Brain MRI, t2w sequence, axial 2D slice.
Patient: age 21, sex F, weight 78 kg, height 1.78 m
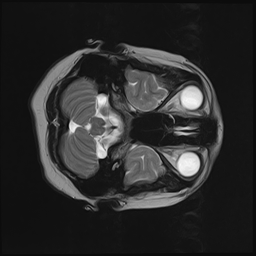